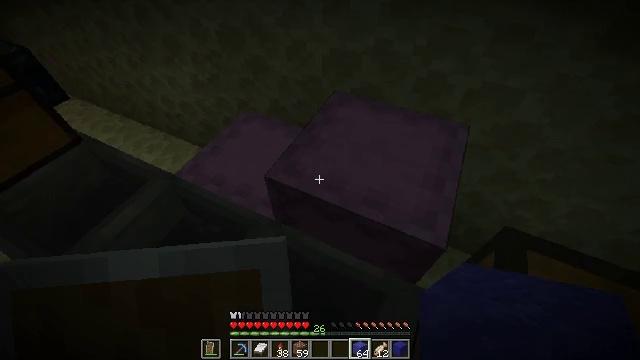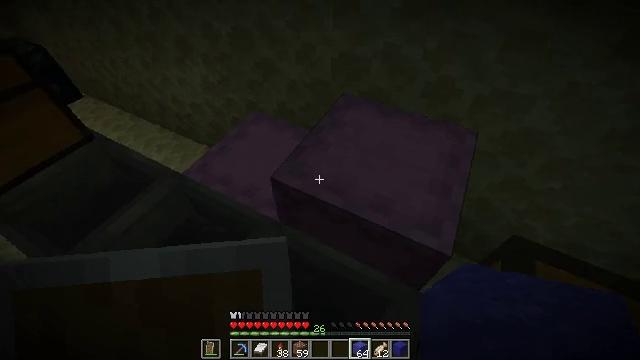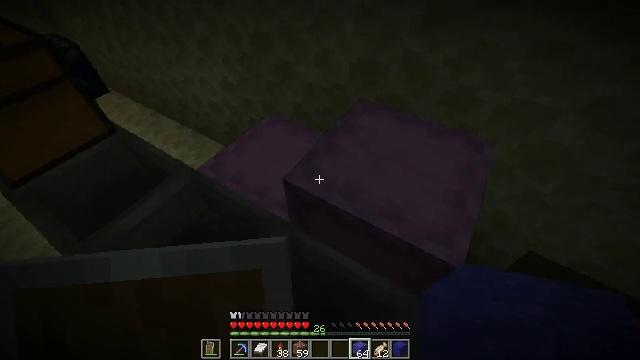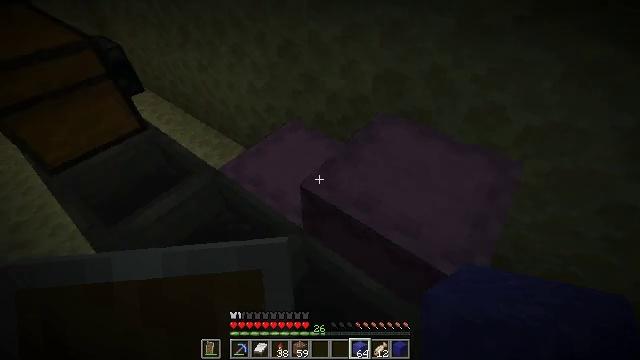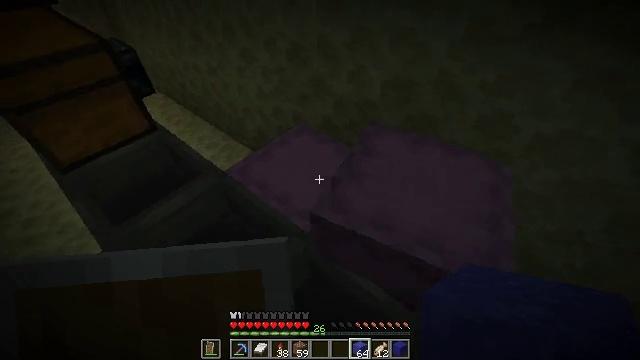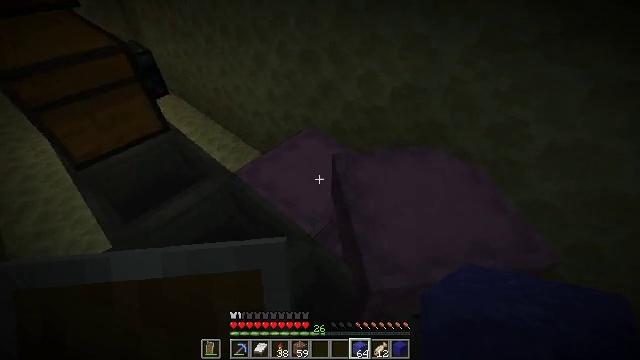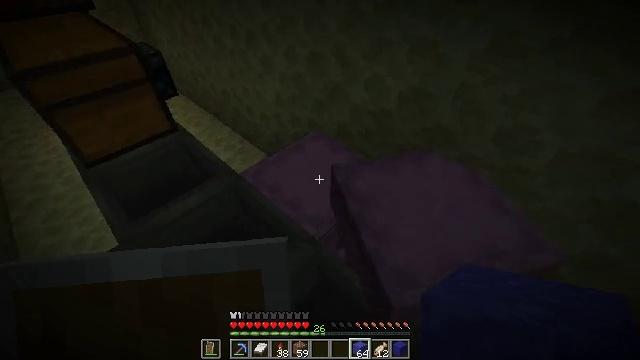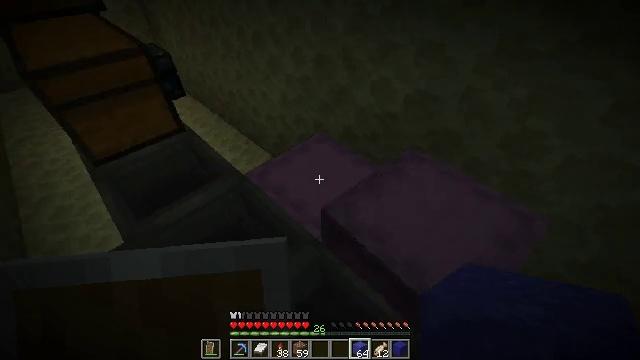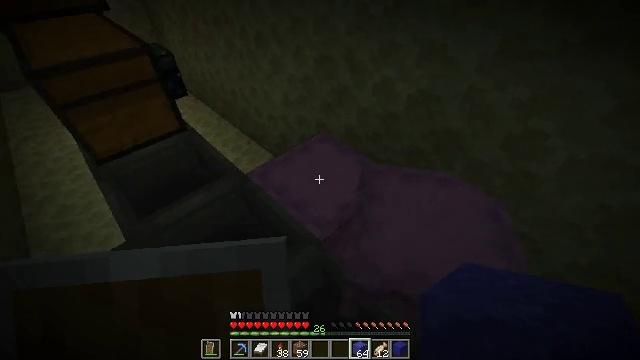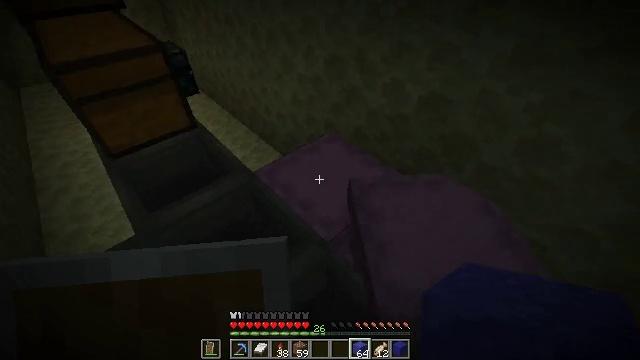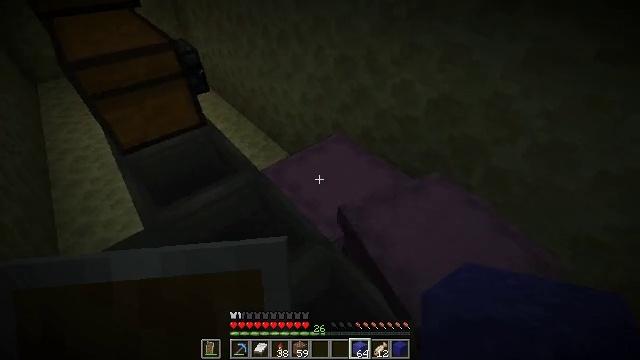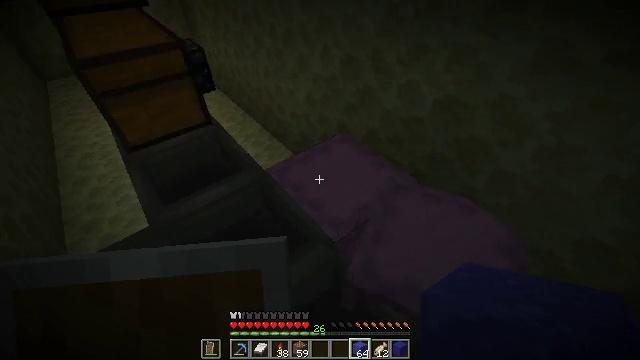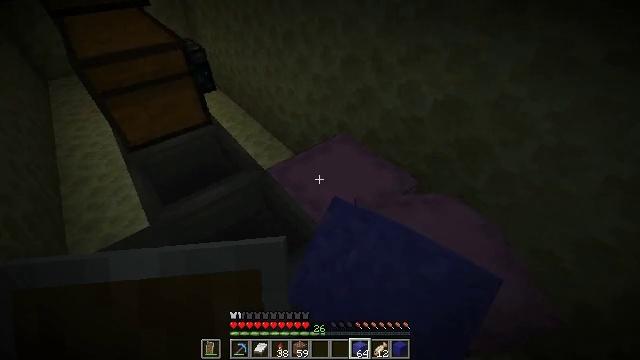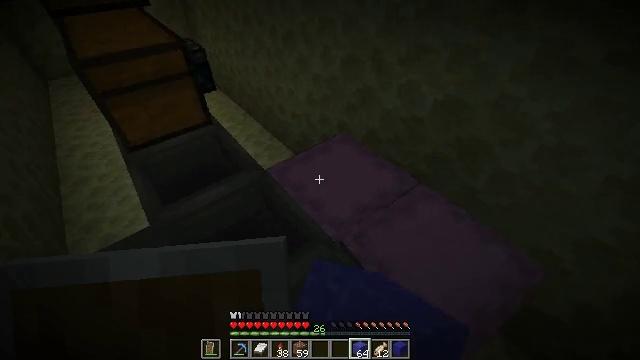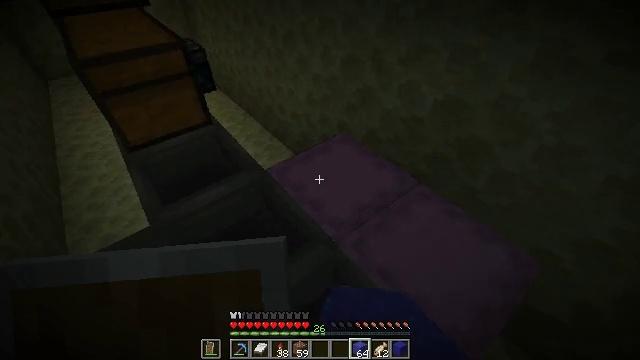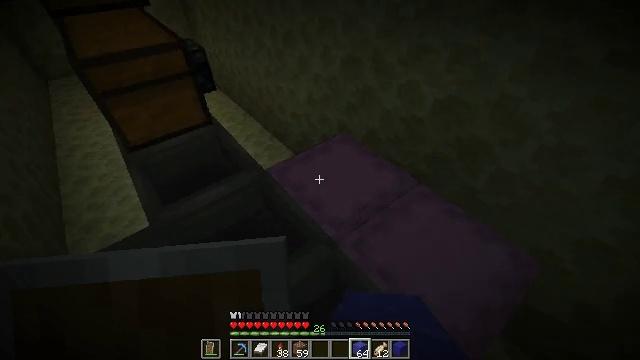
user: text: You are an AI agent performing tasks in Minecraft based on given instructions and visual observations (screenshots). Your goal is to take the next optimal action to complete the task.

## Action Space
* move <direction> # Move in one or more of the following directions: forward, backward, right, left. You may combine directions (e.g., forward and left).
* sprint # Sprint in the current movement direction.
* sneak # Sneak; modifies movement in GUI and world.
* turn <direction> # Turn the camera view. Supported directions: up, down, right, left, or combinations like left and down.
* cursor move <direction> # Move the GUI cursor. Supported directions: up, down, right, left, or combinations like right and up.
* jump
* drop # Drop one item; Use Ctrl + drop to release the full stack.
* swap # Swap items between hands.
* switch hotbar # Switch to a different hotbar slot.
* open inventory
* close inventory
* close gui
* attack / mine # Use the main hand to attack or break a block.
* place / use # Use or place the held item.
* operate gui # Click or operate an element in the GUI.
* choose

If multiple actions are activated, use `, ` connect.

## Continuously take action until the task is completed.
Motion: motion action
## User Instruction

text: Mine the shulker box.
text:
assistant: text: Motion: turn left, close inventory
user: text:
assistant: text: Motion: turn left
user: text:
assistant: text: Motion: turn left and up
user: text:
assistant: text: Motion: turn left
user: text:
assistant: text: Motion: turn left
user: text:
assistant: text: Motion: turn left
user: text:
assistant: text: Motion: turn left
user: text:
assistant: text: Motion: no_op
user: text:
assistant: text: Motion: turn left
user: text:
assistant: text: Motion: turn left
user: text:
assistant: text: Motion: turn left, use / place
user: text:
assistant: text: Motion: use / place
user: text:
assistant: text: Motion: use / place
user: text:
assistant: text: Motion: no_op
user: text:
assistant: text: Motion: no_op
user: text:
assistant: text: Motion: open gui
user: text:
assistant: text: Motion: no_op
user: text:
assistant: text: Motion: no_op
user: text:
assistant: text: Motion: no_op
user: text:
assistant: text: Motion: sneak
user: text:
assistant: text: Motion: sneak
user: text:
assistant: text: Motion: sneak
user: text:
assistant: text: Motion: sneak, cursor move right
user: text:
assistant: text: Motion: sneak, cursor move right
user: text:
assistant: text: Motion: sneak
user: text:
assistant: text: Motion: sneak, cursor move down
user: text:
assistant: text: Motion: sneak, cursor move right and down
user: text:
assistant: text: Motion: sneak, cursor move down
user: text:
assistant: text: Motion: sneak
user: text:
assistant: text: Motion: sneak